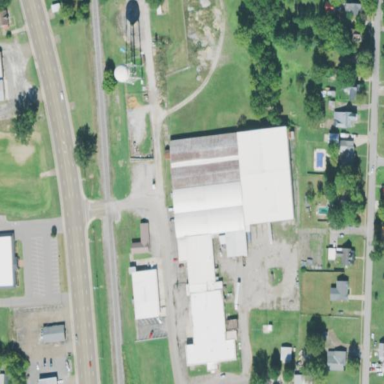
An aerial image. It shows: Industrial building.